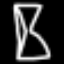
Label: hourglass